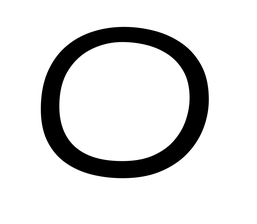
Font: Gluten_ExtraLight